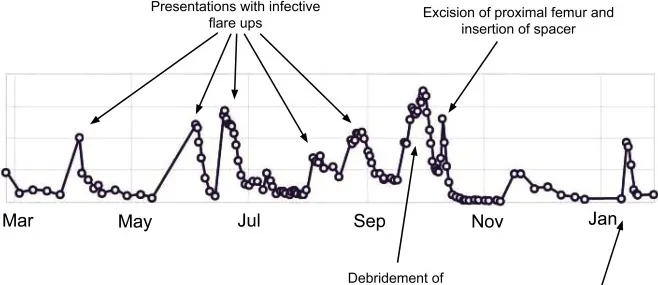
CRP trend in the pre and post operative period.
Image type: chart (chart)